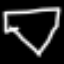
Label: diamond